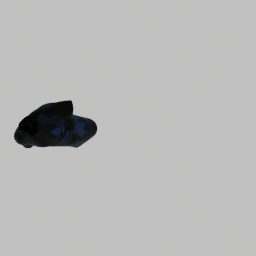
Label: people